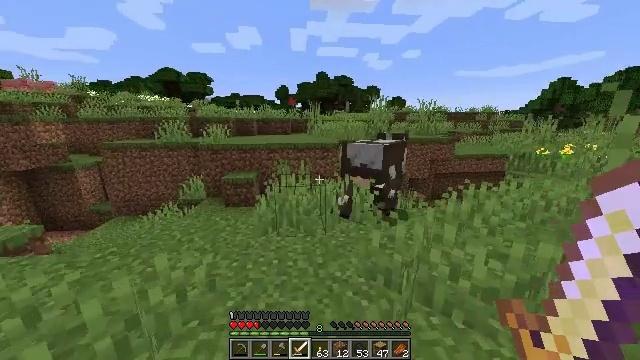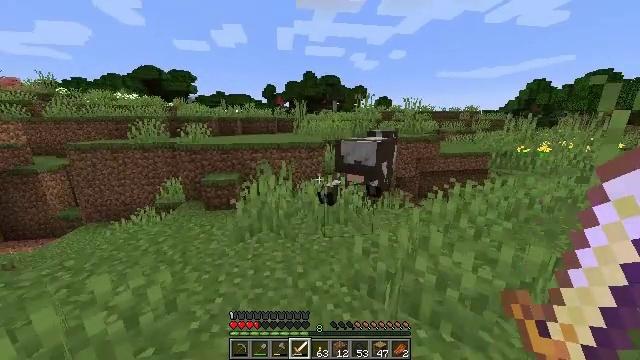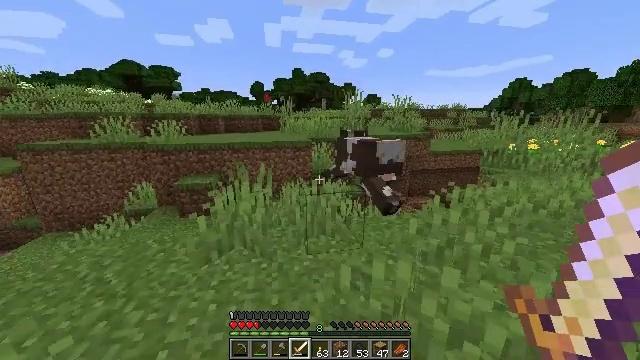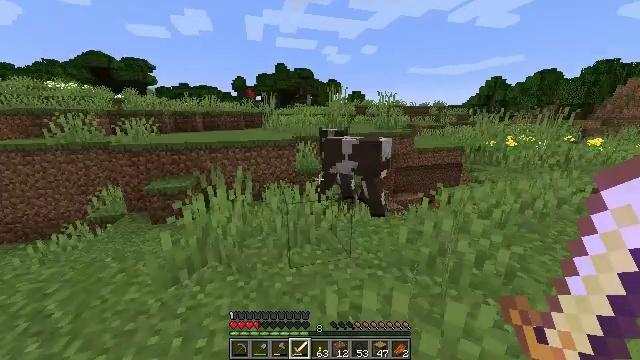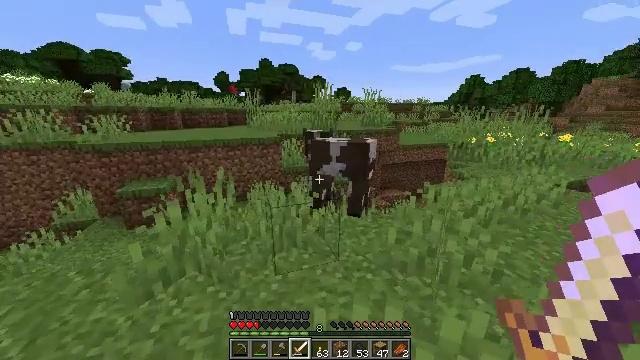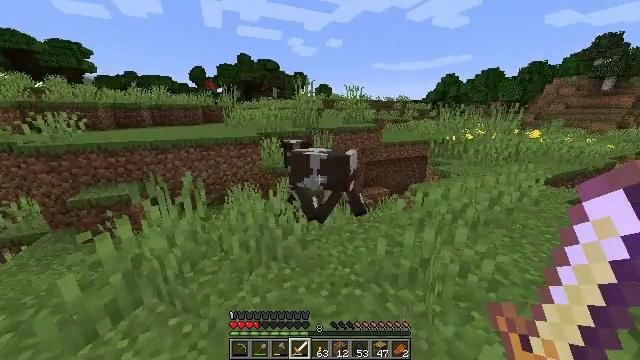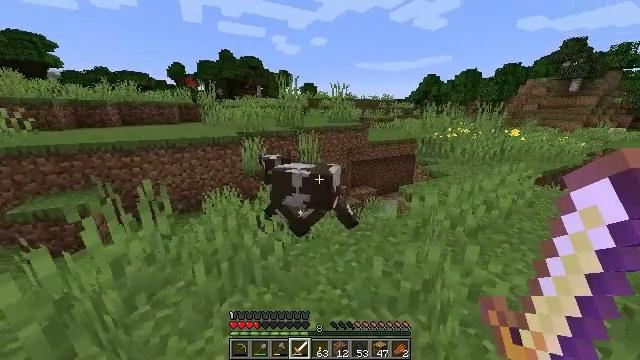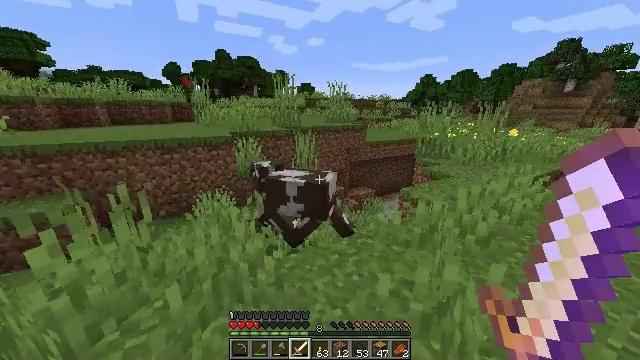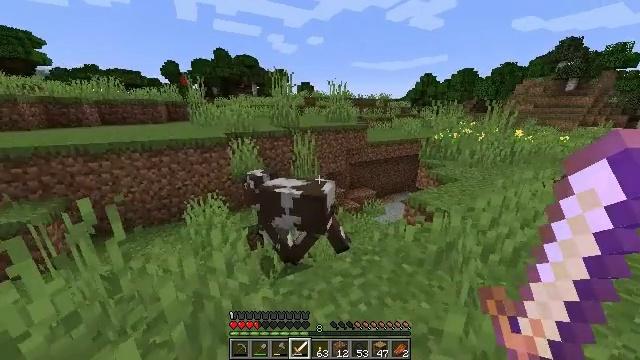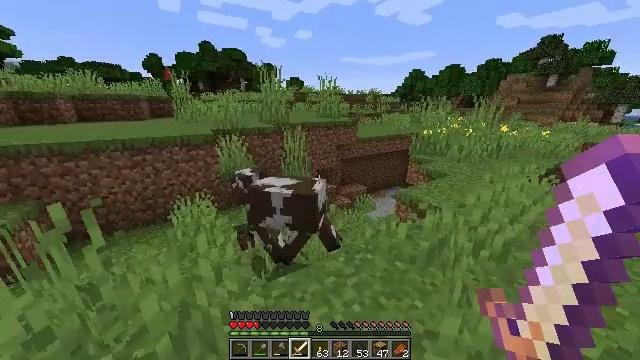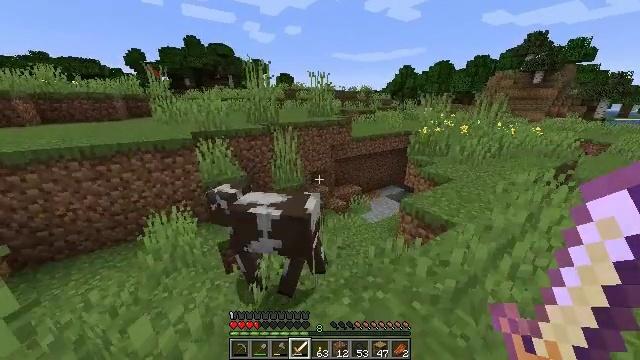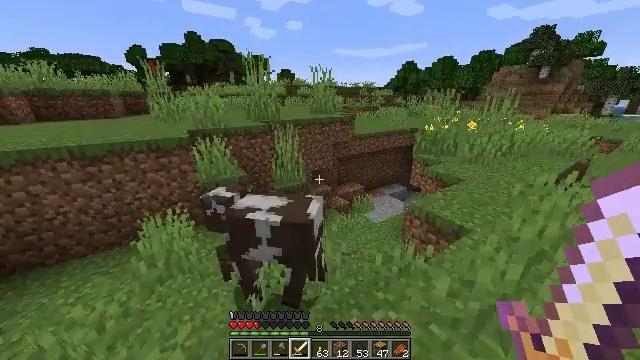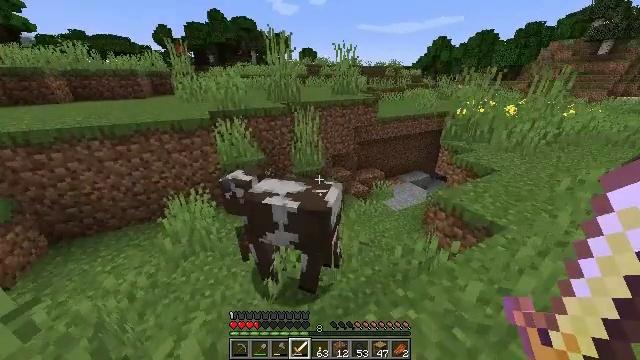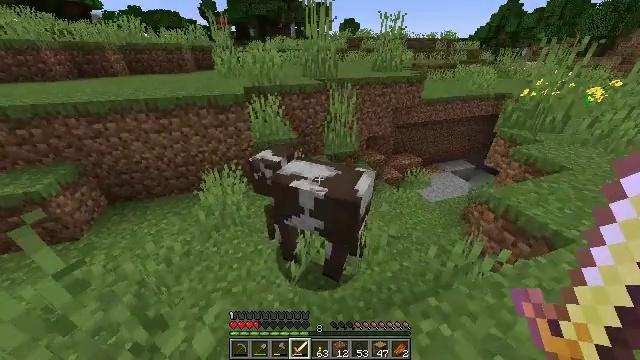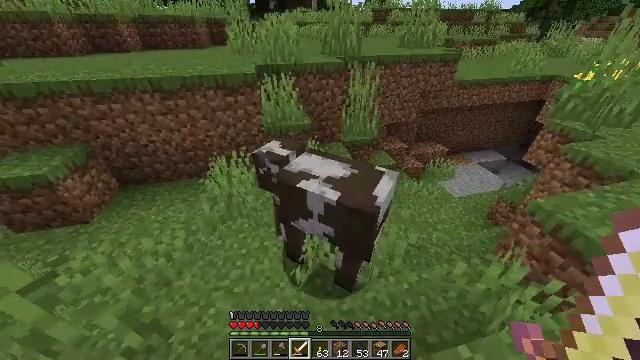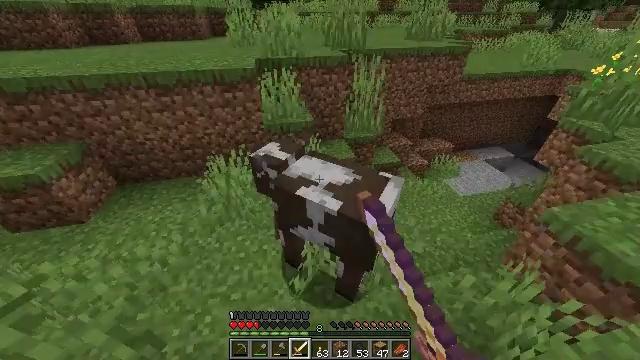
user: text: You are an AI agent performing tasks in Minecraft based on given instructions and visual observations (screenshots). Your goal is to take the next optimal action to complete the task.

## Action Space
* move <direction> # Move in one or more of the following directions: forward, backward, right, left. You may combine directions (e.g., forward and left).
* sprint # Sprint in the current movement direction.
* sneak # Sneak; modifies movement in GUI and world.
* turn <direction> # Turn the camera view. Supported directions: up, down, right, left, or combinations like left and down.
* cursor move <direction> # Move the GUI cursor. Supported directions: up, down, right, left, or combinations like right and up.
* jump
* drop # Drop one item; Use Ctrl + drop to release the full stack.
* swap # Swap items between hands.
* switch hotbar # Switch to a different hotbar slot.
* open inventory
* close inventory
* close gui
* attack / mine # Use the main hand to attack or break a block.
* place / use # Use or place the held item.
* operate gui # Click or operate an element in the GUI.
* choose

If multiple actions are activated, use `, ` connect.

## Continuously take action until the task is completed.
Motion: motion action
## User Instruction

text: Hunt a cow.
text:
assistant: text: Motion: move forward, sprint, turn right
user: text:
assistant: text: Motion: move forward, sprint, turn right
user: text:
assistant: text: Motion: move forward, sprint, turn right
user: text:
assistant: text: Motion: move forward, sprint, turn right
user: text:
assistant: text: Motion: move forward, sprint, turn right
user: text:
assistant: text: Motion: move forward, sprint, turn right
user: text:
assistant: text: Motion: move forward, sprint
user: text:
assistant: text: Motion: move forward, sprint
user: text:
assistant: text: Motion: move forward, sprint, turn right and down
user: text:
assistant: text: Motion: move forward, sprint, turn right
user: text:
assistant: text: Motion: move forward, sprint
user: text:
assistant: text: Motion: move forward, sprint, turn left and down
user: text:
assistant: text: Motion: move forward, sprint, turn left and down
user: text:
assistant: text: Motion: move forward, sprint, turn left and down, attack / mine
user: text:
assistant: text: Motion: move forward, sprint, turn down, attack / mine
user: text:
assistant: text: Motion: move forward and move right, sprint, attack / mine
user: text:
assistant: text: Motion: move forward and move right, sprint, turn down, attack / mine
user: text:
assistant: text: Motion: move forward and move right, sprint, turn down
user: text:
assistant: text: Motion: no_op